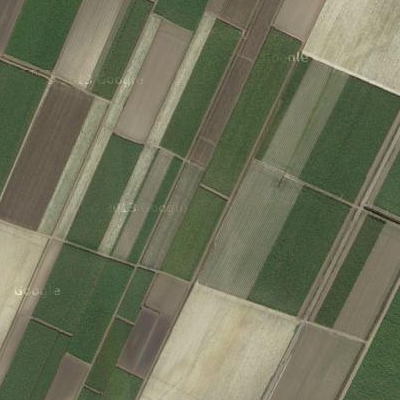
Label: Field